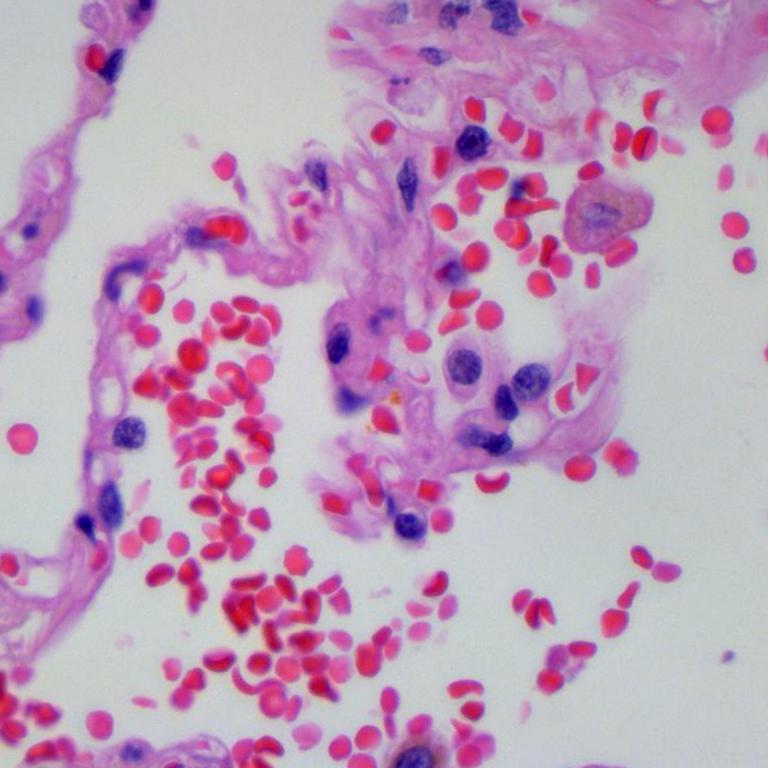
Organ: lung
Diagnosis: benign